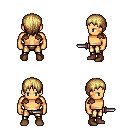
a pixel art fantasy rpg character, male body template, human, tanned skin, leather shoulder armor, gold greaves, blonde plain hairstyle, brown shoes, dagger, four views (front, back, left, right), 2x2 character sprite sheet, small pixel art, hard edges, no anti-aliasing